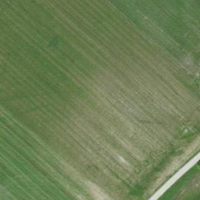
EUNIS habitat code: 52
Species observed at this site:
Primula veris